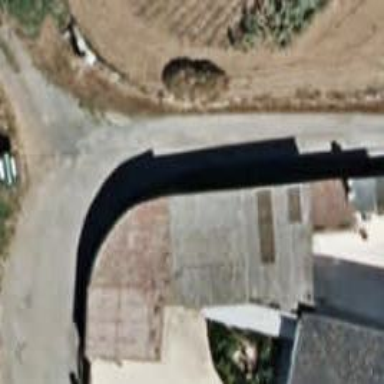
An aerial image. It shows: Smooth asphalt road in residential area.